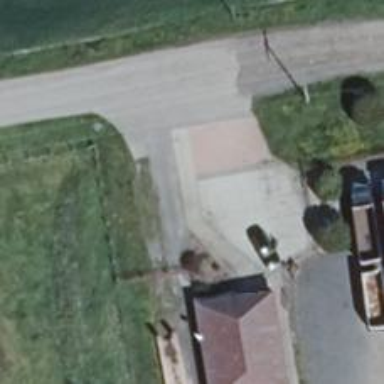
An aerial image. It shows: Driveway leading to service road.